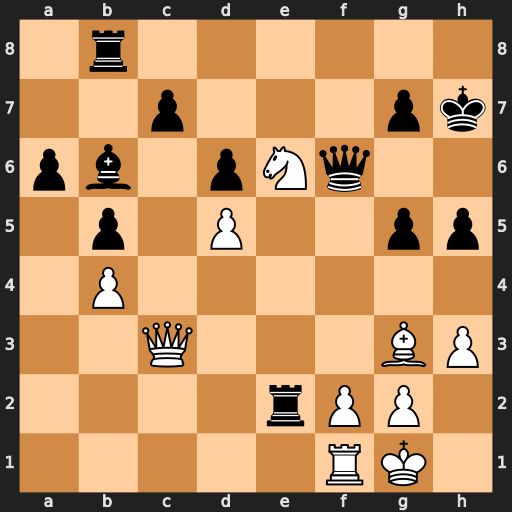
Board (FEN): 1r6/2p3pk/pb1pNq2/1p1P2pp/1P6/2Q3BP/4rPP1/5RK1
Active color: w
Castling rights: -
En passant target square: -
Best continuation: Qd3+ Kg8 Qxe2